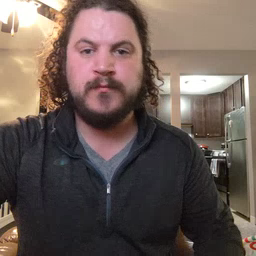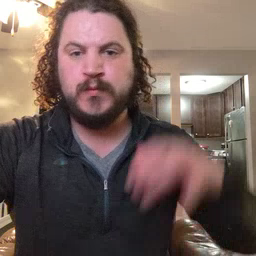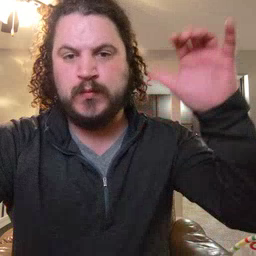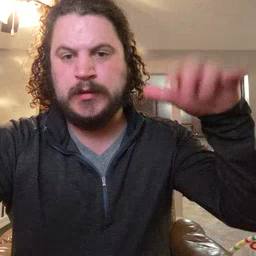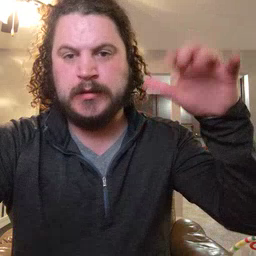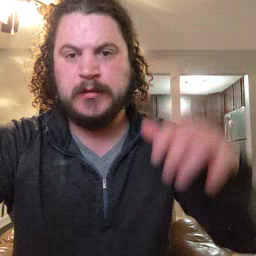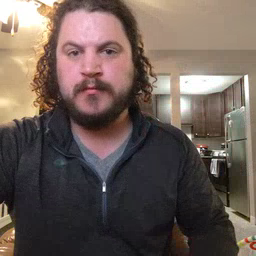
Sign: rain